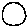
Label: circle